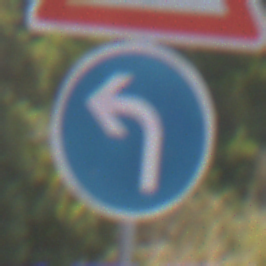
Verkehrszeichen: VorgeschriebeneFahrtrichtungLinks
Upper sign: Lichtzeichenanlage
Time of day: MorningAfternoon
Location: Outdoor (Nature)
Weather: Clear
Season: NotSpecified
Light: Natural